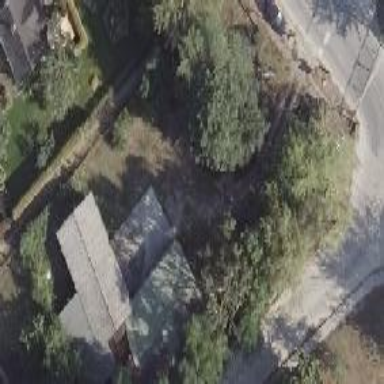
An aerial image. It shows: Shed building.